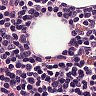
Metastatic tissue present: no